Aerial crown-view tile of a tropical tree (Barro Colorado Island, Panama), acquired 20250915:
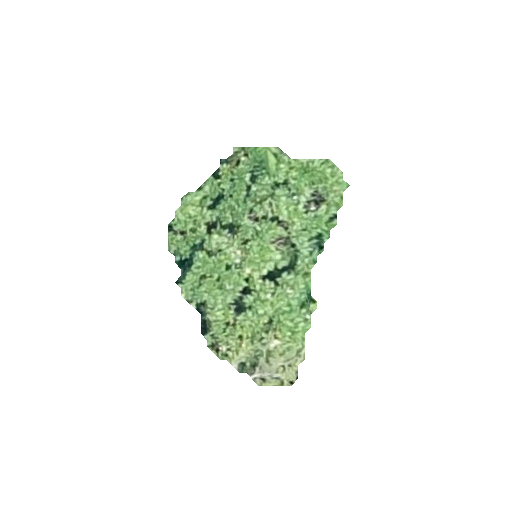
Species: Miconia argentea
GBIF accepted scientific name: Miconia argentea
Crown area: 40.727 m²